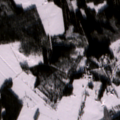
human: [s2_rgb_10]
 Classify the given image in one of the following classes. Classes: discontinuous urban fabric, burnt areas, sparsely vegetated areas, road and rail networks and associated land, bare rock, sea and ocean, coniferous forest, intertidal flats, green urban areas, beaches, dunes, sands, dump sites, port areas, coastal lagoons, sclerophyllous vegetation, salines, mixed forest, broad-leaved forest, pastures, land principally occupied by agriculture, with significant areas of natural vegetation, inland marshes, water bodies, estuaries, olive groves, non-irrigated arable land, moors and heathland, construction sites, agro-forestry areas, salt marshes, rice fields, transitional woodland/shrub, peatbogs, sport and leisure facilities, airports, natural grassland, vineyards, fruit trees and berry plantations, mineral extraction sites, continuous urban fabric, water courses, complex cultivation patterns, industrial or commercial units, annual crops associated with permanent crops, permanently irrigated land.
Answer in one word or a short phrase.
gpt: non-irrigated arable land, coniferous forest, mixed forest